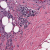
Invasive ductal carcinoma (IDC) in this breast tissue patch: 1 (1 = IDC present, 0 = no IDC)